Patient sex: M
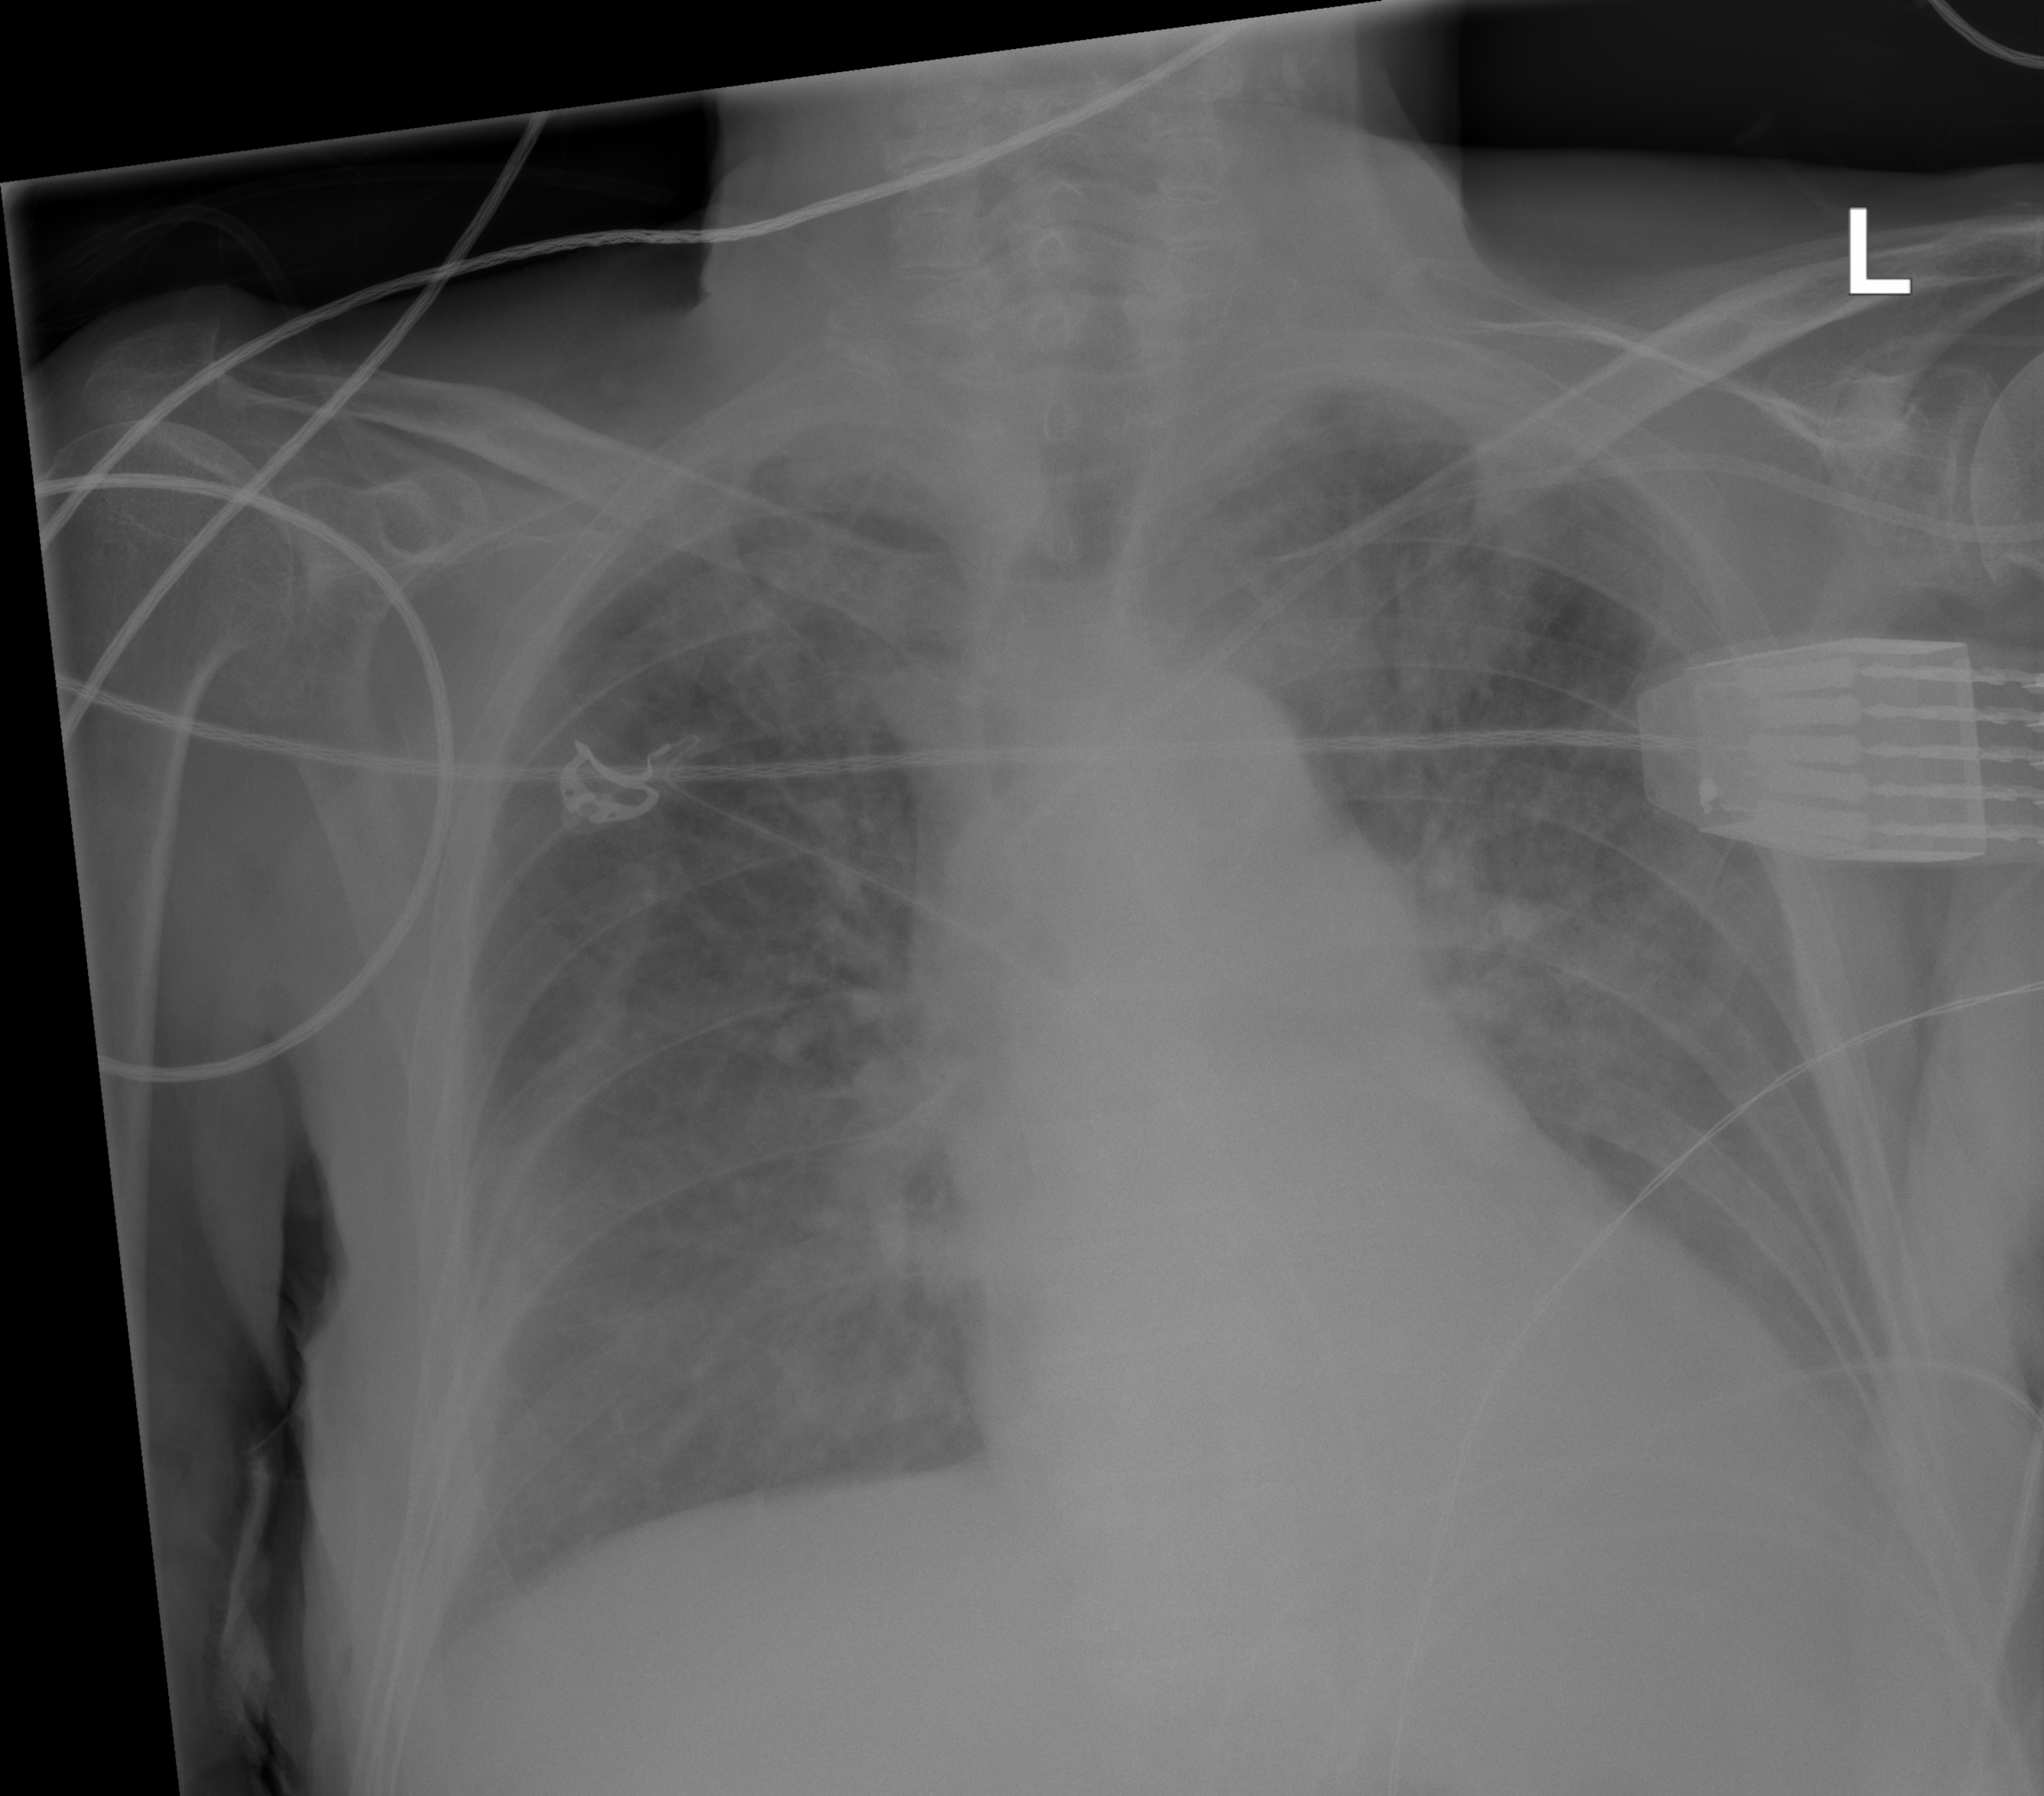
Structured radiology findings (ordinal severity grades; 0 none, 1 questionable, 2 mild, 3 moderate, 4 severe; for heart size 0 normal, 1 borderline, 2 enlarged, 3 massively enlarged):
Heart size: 0
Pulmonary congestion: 2
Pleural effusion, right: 0
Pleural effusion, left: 0
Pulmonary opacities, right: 2
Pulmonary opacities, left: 2
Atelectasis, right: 0
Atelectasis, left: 2